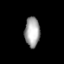
Tissue: lung
Cell type: Smooth muscle cells
Senescence score: 0.5478
Nuclear area (px): 444
Mean DAPI intensity: 165.054